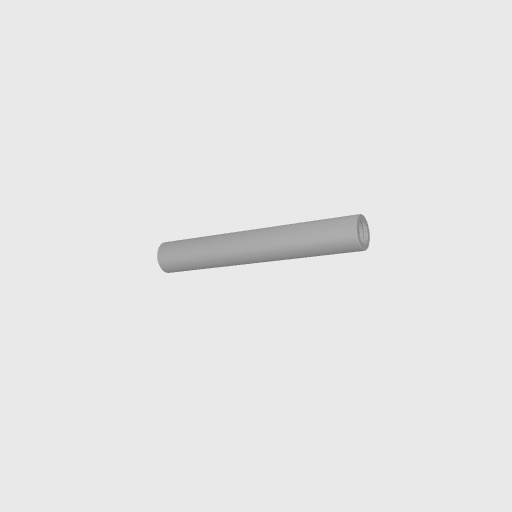
Part: Standoff6OD40